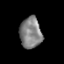
Tissue: prostate
Cell type: Epithelial cells
Senescence score: 0.3494
Nuclear area (px): 668
Mean DAPI intensity: 129.481